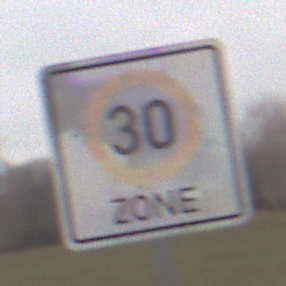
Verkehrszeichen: BeginnZone30
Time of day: Midday
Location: Outdoor (RoadRail)
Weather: Overcast
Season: NotSpecified
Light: Natural